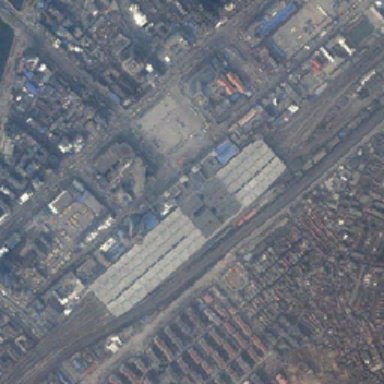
You can see from the air high_rise buildings lined up .